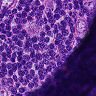
Metastatic tissue present: yes